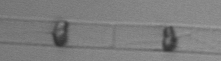
Label: Dactyliosolen_blavyanus